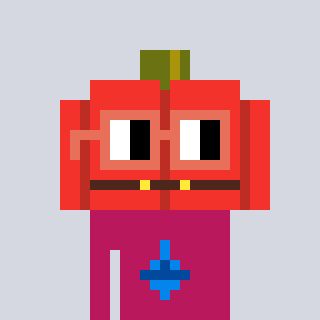
a pixel art character with square orange glasses, a pumpkin-shaped head and a darkpink-colored body on a cool background